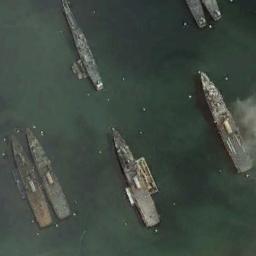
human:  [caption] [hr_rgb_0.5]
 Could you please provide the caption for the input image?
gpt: There are many ships in the green water .

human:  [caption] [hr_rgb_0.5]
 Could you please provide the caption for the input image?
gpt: Six or seven ships moored in a green harbor .

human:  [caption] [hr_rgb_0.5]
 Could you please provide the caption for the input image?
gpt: There are numerous ships of different shapes at sea .

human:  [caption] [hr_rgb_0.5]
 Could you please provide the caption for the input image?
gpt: Several ships are in the dark green water .

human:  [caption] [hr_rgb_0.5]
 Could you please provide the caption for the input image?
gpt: There are some ships near the harbor .